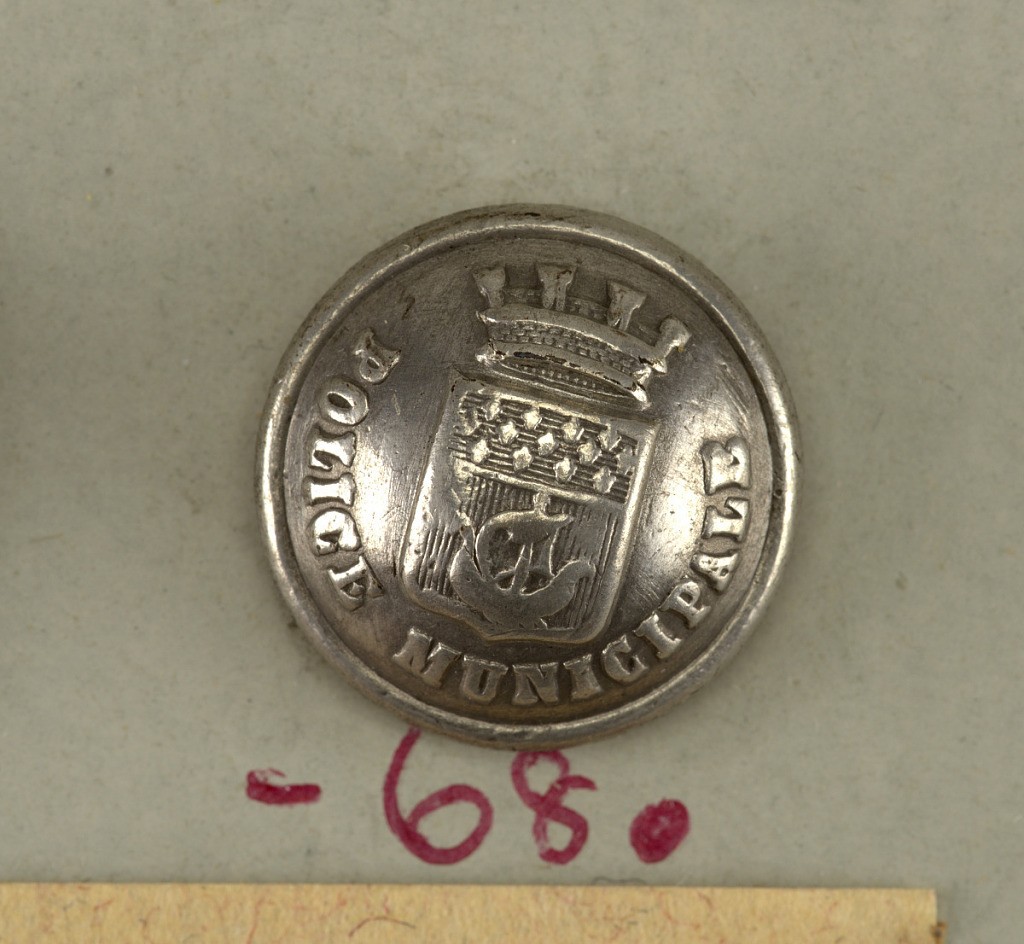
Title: Button
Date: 19th century
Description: Button showing shield with arms of the City of Paris; crowned; legend: Police Municipale.

On card J